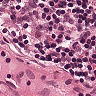
Metastatic tissue present: no